Interaction volume radius: 5 \u00c5
Interaction volume height: 15 \u00c5
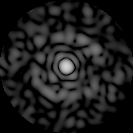
Disorder parameter: 0.8531